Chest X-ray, PA view. Patient: 60 years old, sex F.
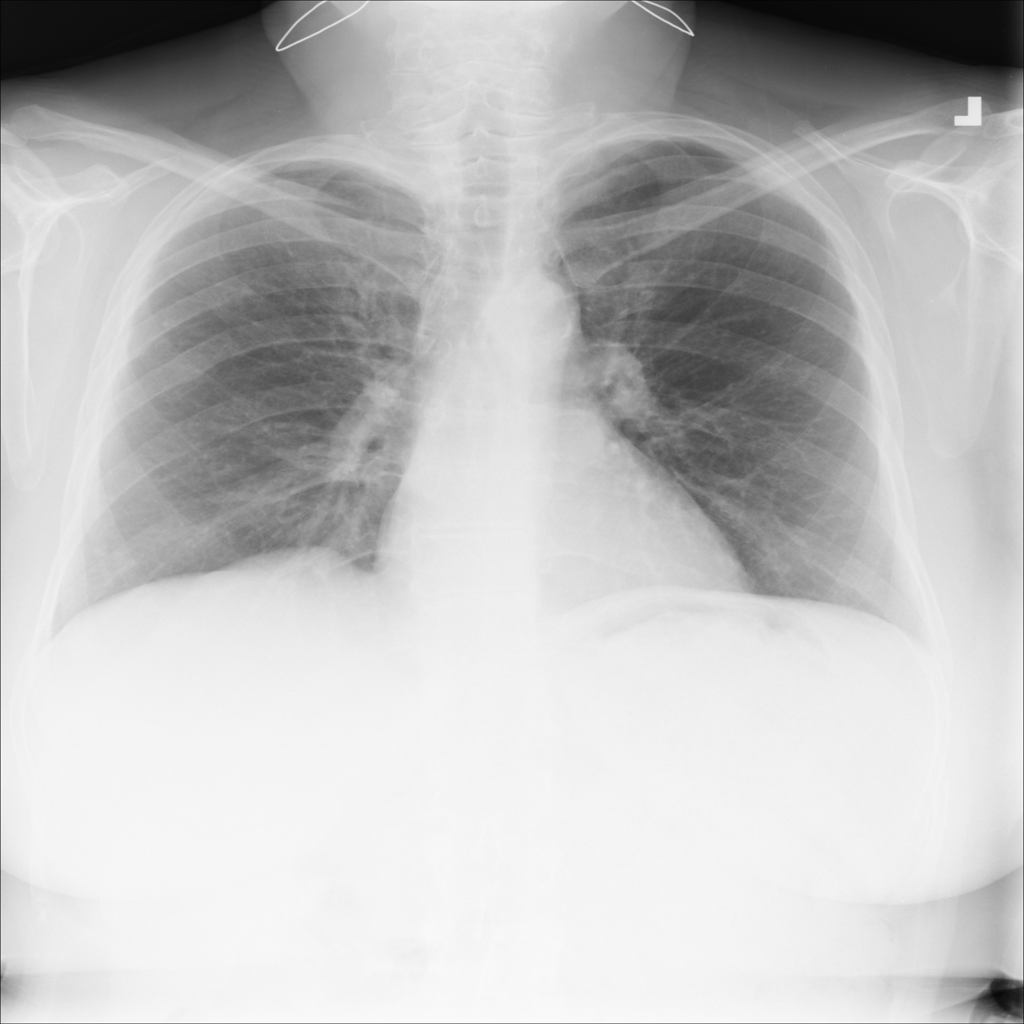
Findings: No Finding